This wavelet scalogram was computed from a rotor test-rig vibration snapshot. Determine the machine's mechanical condition. Answer with exactly one of: normal, misalignment, unbalance, looseness.
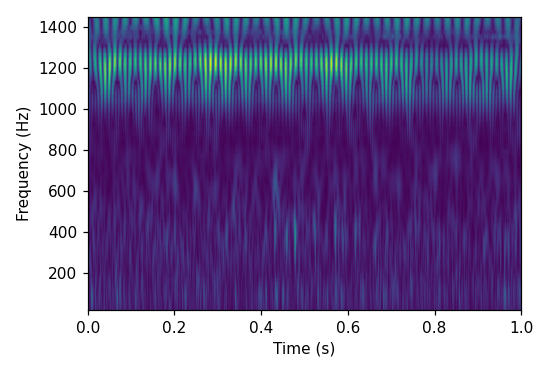
Answer: looseness